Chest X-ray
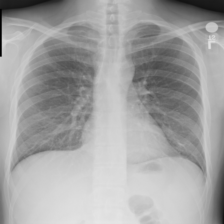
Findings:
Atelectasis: negative
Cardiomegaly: negative
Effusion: negative
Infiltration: negative
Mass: negative
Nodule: negative
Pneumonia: negative
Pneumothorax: negative
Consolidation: negative
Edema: negative
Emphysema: negative
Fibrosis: negative
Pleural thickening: negative
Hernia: negative